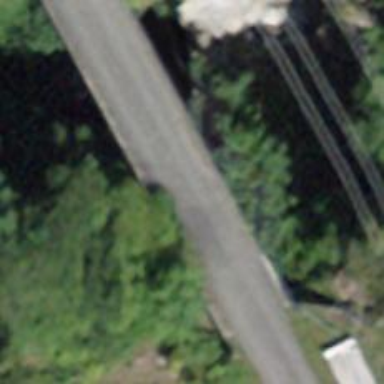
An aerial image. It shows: Track road with grade1 bridge.